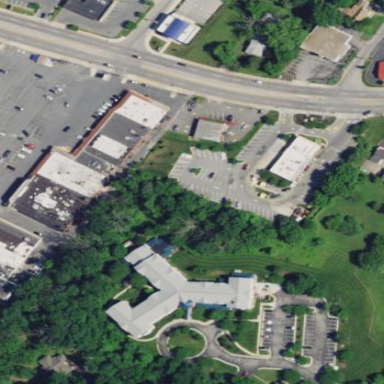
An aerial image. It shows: Commercial building.